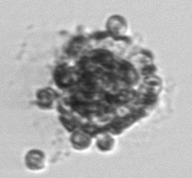
Label: unknown2